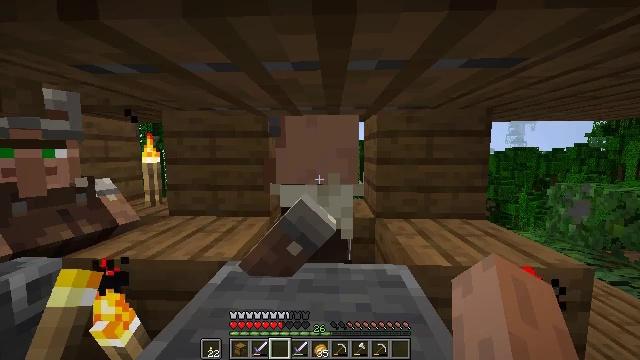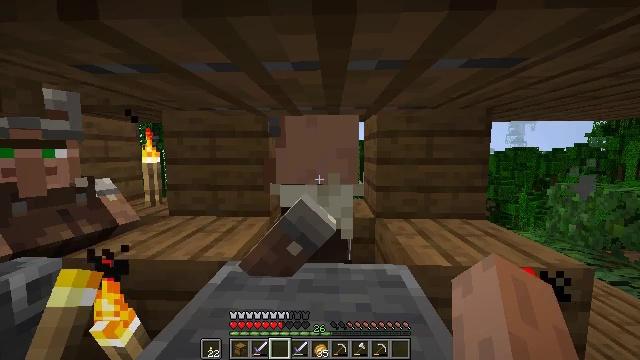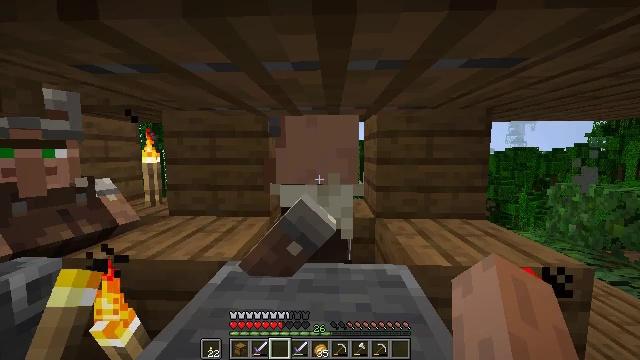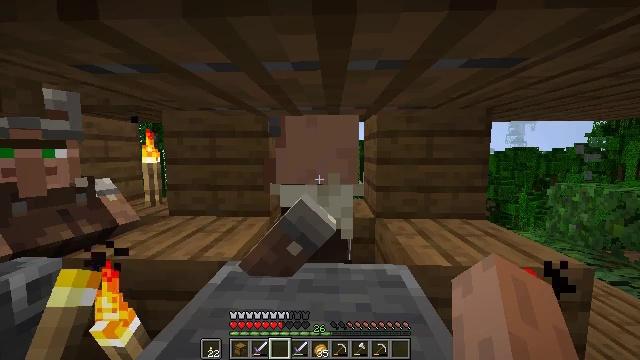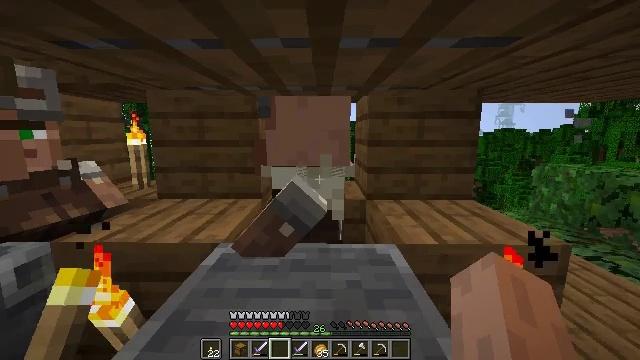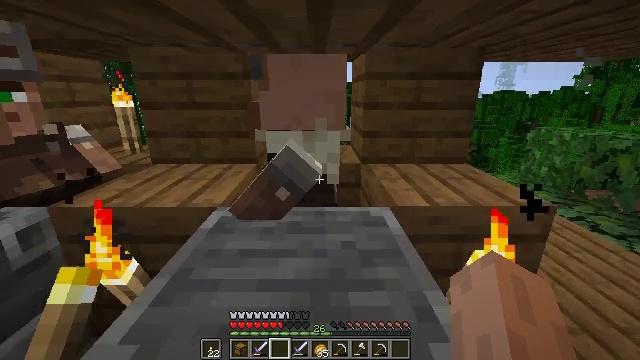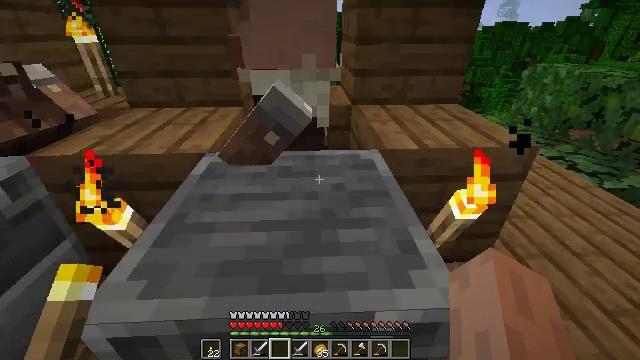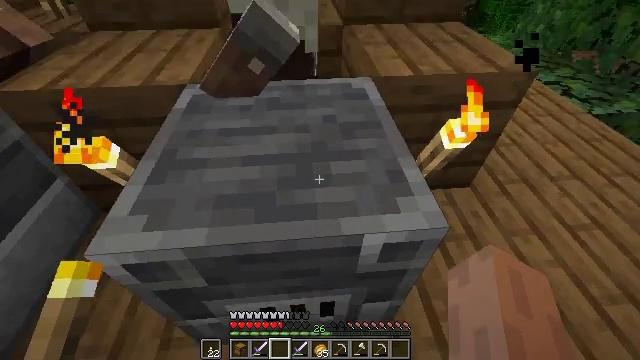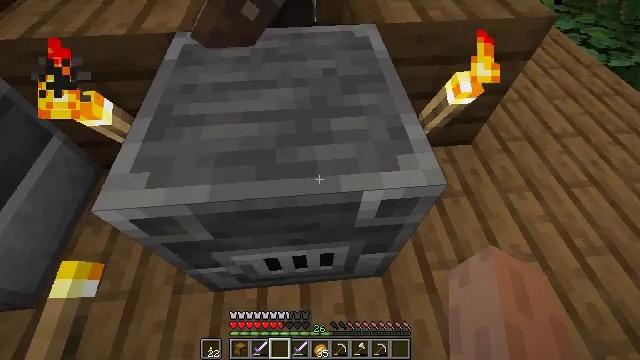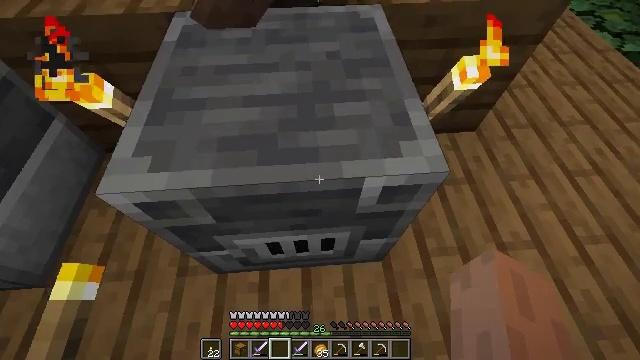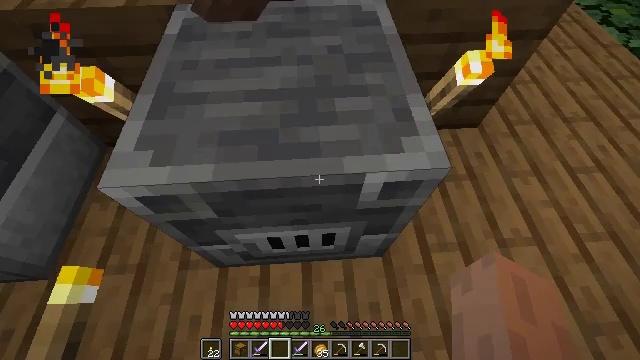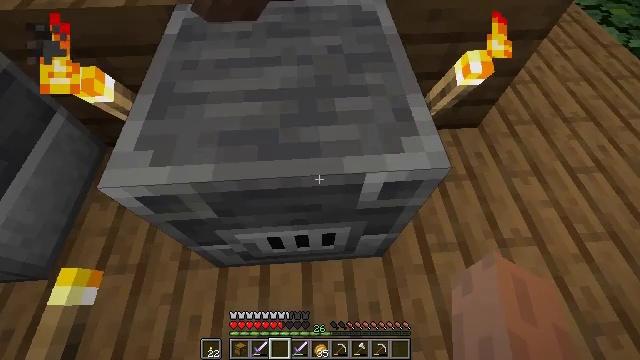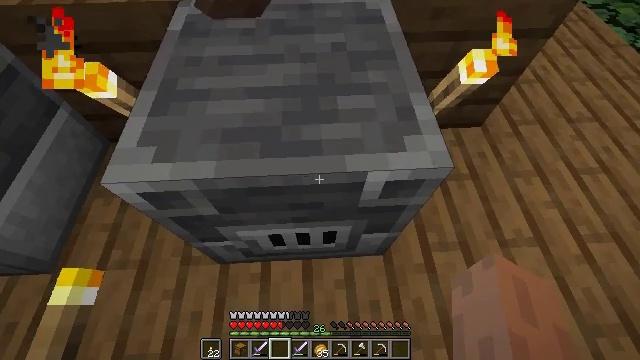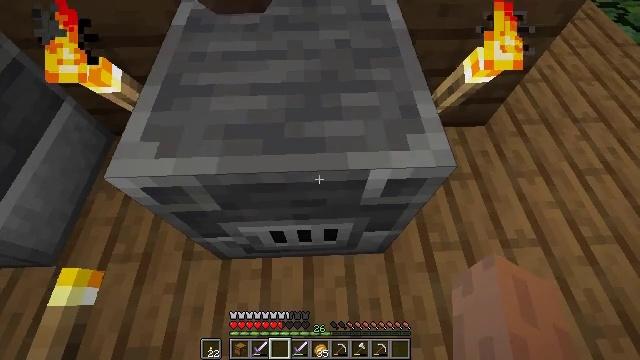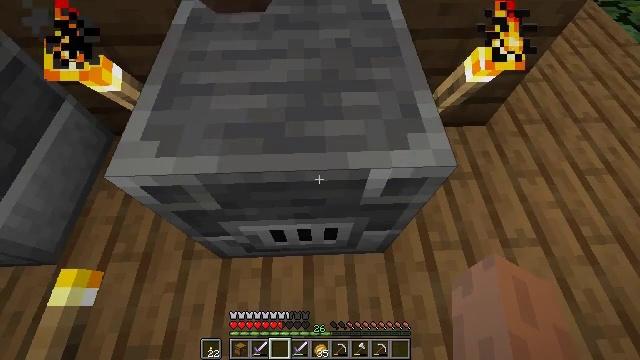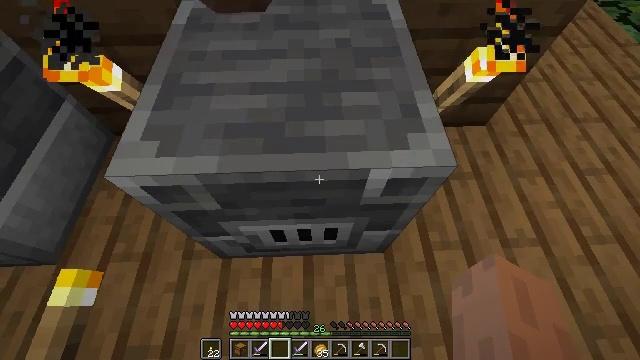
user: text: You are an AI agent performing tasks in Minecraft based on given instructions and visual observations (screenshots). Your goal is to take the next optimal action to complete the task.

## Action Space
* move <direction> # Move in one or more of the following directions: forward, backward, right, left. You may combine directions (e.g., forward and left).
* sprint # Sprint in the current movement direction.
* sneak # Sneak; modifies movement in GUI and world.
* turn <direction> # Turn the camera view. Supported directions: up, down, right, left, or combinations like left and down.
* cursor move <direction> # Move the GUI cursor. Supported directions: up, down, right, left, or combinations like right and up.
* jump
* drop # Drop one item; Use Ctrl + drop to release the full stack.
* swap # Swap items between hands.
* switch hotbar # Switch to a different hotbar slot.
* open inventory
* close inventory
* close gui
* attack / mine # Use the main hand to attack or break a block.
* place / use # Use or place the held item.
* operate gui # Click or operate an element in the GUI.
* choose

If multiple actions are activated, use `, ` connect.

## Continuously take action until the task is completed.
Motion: motion action
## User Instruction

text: Collect the blast furnace by mining it.
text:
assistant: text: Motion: no_op
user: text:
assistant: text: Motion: no_op
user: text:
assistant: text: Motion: no_op
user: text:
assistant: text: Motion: turn right and down
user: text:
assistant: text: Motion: turn right and down
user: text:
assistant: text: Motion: turn right and down
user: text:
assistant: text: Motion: turn right and down
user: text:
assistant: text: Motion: turn down
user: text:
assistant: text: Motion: turn down
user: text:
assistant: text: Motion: turn down
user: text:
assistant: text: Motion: no_op
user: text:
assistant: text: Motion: no_op
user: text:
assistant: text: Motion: no_op
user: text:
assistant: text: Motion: no_op
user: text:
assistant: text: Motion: no_op
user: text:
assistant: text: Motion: no_op
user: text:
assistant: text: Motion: no_op
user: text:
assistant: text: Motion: no_op
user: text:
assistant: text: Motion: no_op
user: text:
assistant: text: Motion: no_op
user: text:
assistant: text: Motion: no_op
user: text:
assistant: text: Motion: no_op
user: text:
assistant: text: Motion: no_op
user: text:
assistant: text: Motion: no_op
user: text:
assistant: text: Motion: no_op
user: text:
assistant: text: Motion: no_op
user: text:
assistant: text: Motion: no_op
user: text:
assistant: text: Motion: no_op
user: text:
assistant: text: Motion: no_op
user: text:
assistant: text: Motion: no_op